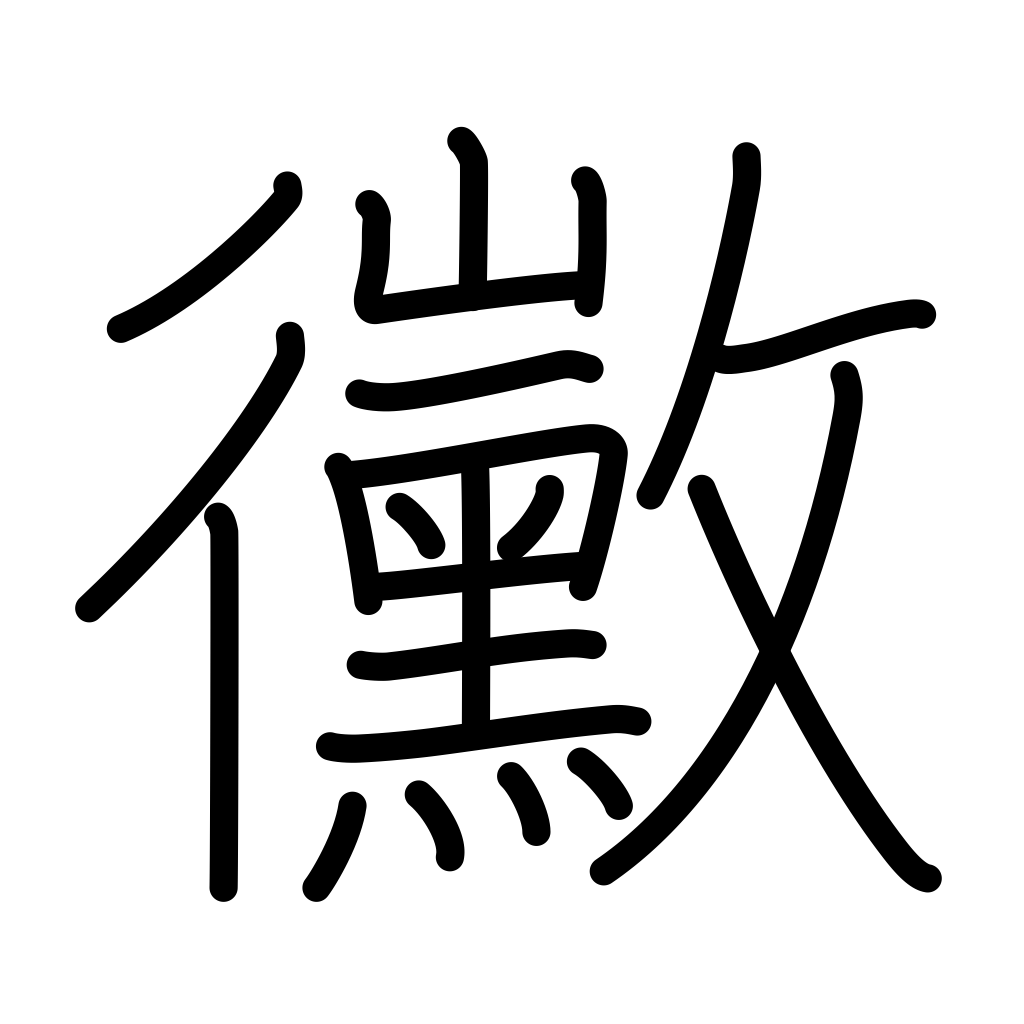
Meaning: mold, mildew